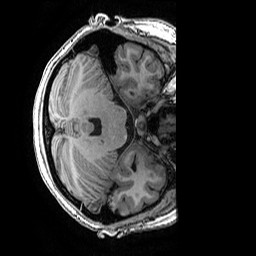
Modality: T1w
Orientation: axial
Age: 19
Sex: female
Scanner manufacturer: ge
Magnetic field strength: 3 T
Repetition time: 0.007 s
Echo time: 0.00342 s